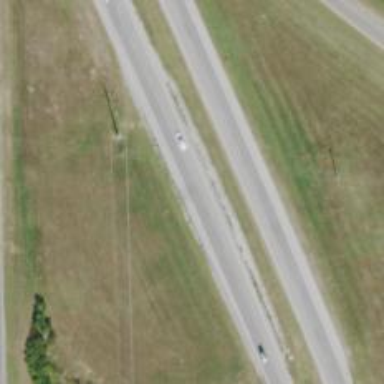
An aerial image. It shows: This image shows trunk highway that functions as expressway.